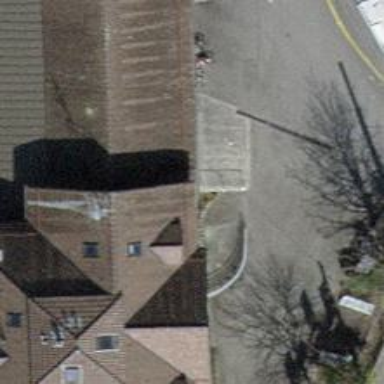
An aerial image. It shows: Post box.